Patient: sex F, age 32
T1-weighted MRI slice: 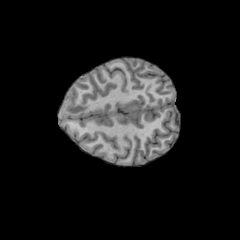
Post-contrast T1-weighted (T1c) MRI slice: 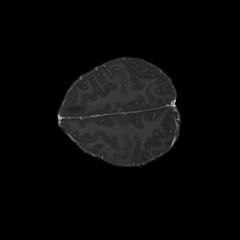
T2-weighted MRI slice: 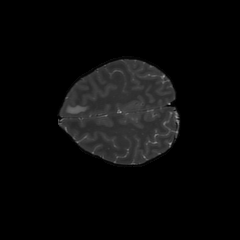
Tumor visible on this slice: yes
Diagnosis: Astrocytoma, IDH-mutant
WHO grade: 3